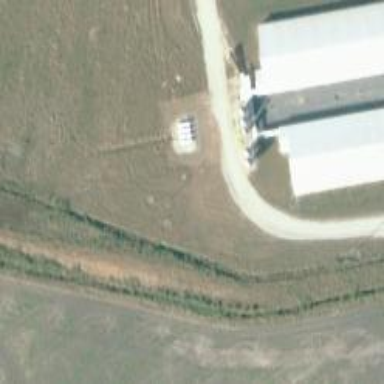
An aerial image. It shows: Silo.